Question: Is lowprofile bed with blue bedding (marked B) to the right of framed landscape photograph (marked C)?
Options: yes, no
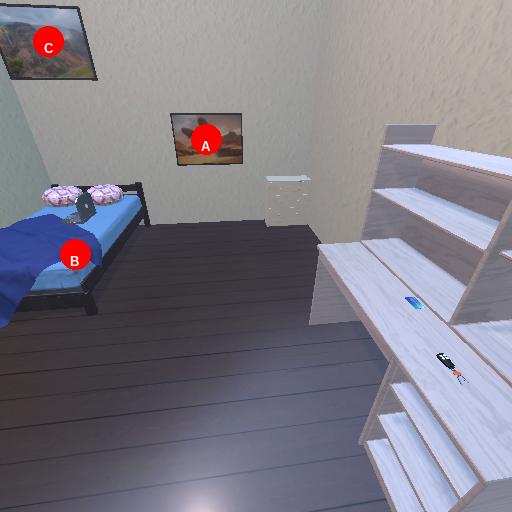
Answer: yes